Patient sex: M
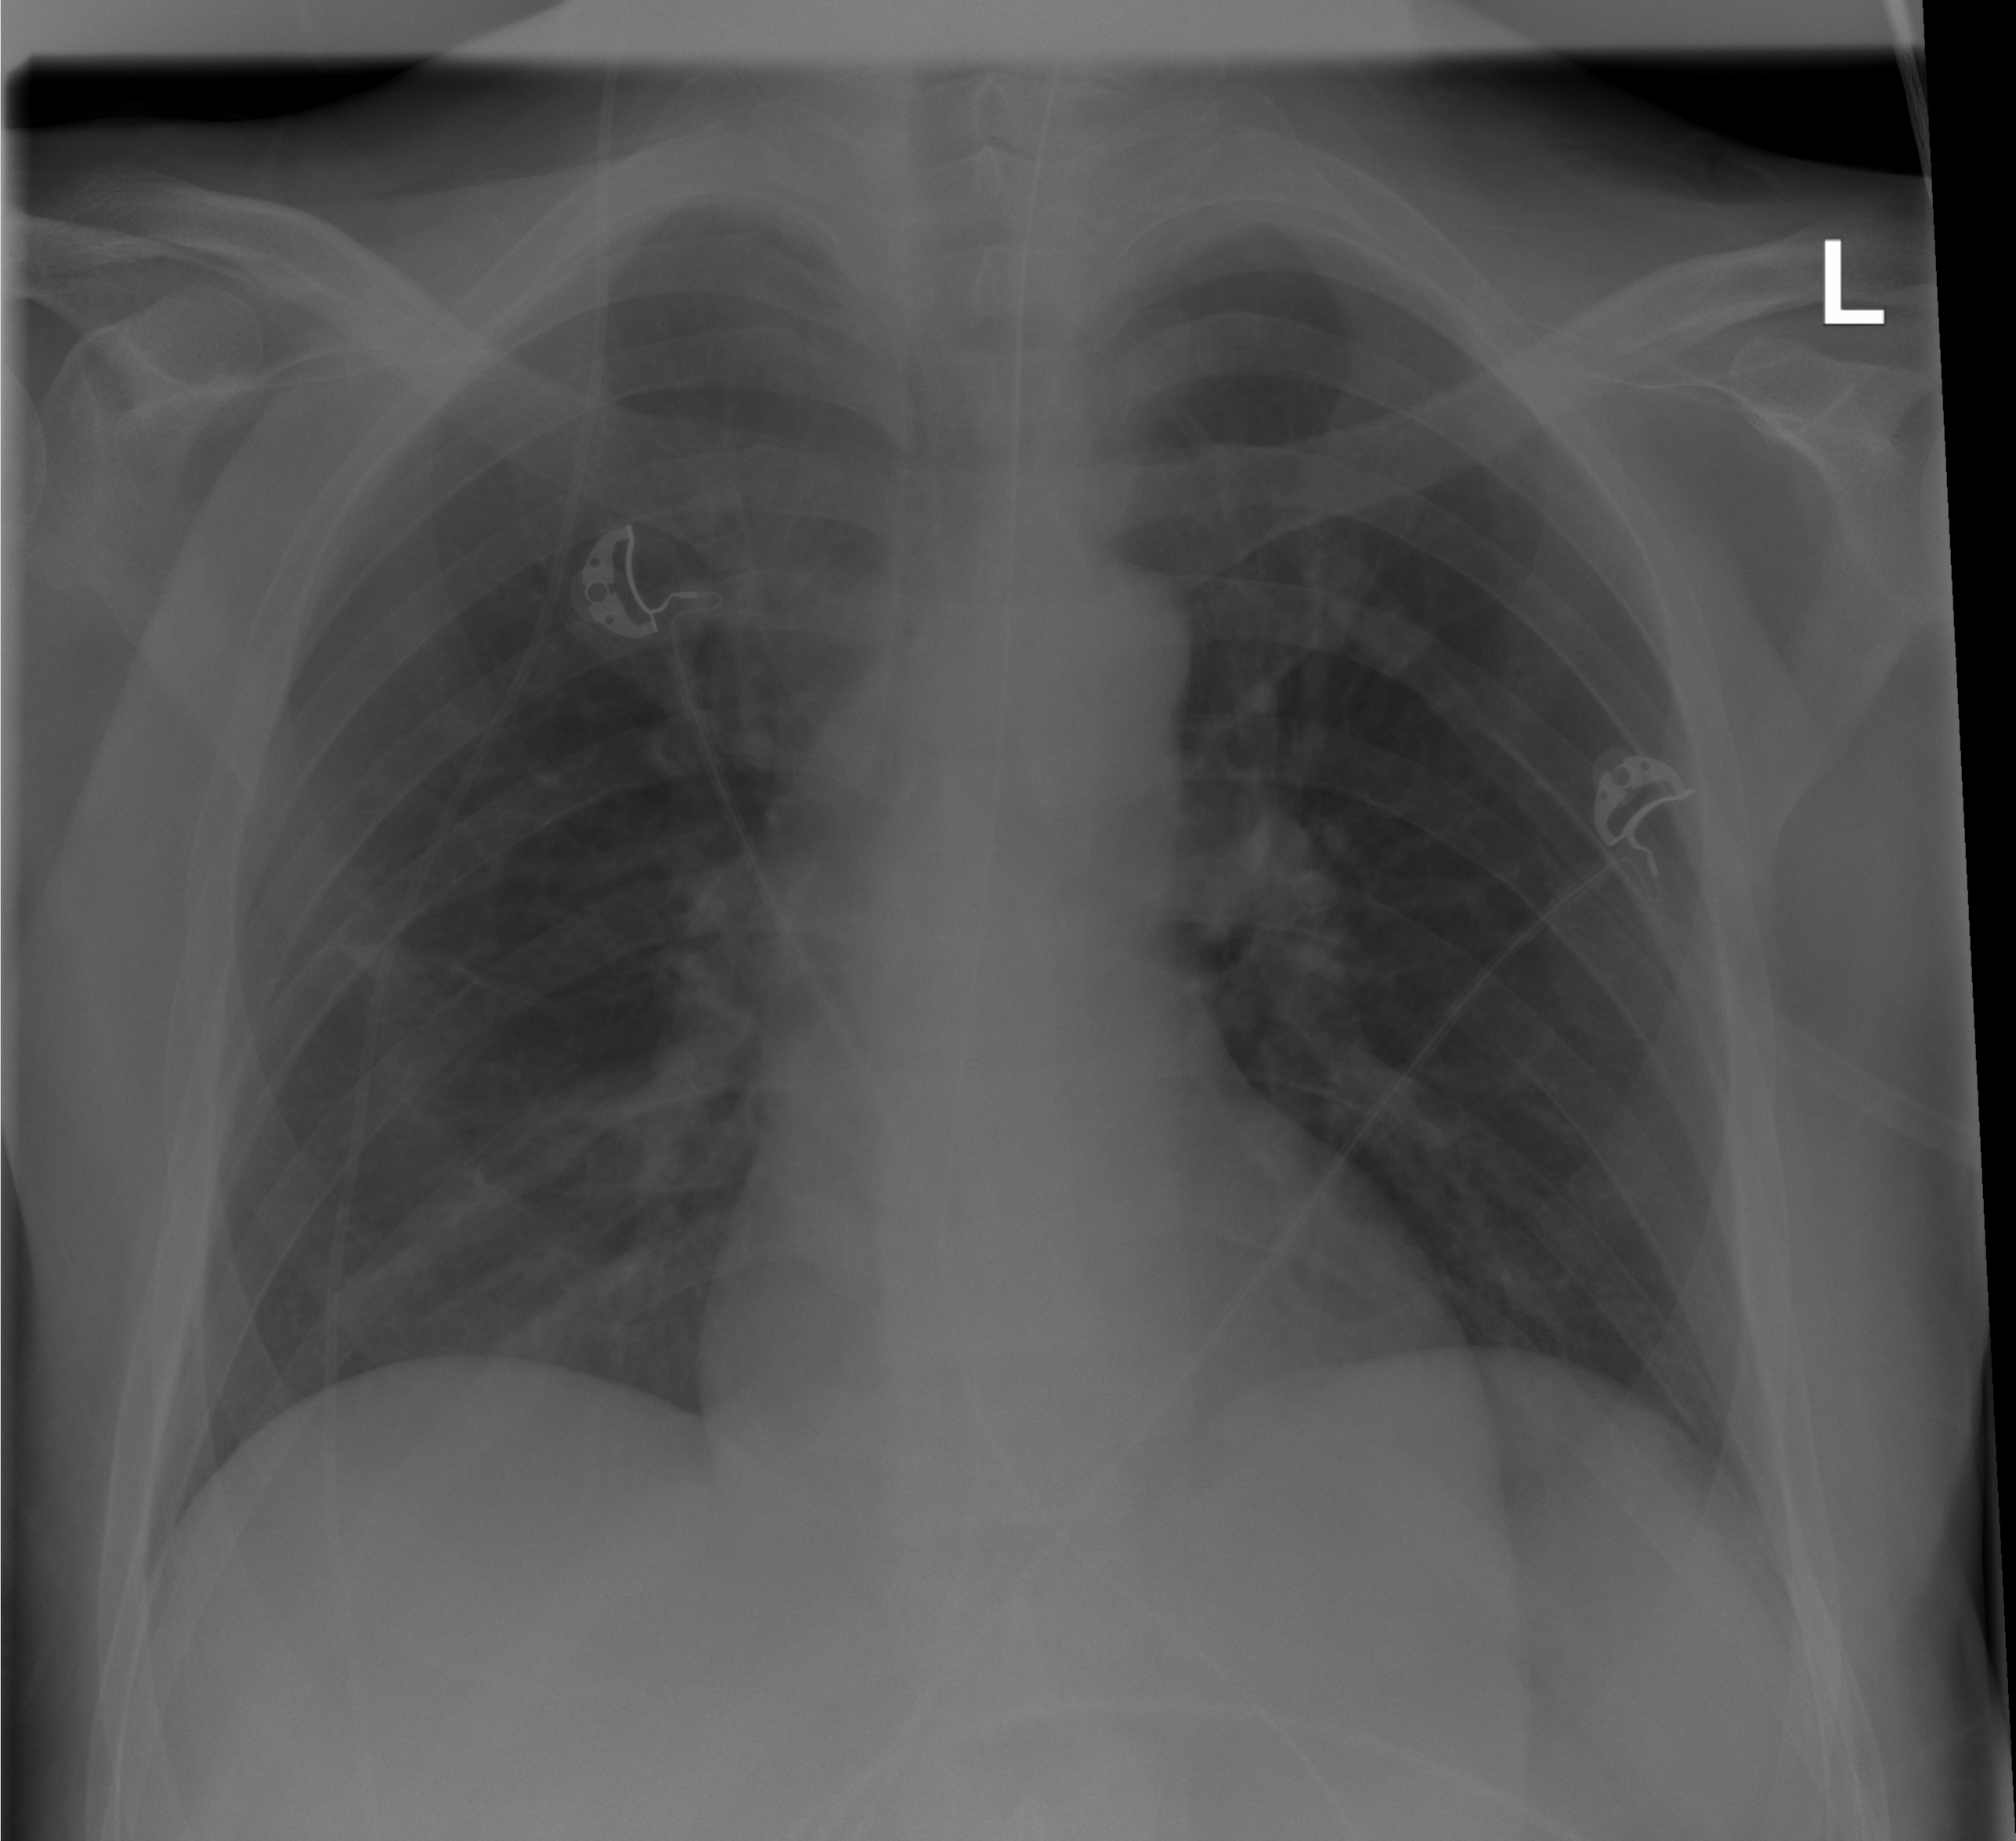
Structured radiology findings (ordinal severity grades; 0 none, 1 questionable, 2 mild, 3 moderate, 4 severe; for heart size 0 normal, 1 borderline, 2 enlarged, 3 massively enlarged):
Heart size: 0
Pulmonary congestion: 2
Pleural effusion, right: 0
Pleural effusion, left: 0
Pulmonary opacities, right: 0
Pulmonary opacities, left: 0
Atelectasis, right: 0
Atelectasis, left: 0